Question:
I wanted to show the table layout in the middle of the screen adding a background image only for table layout not for the entire screen,below is my activity file ,please let me know how to do this?
'''
<TableLayout xmlns:android="http://schemas.android.com/apk/res/android"
android:layout_width="fill_parent"
android:layout_height="fill_parent"
android:stretchColumns="1">
<TableRow>
<TextView
android:text="User Name: "
android:id="@+id/TextView01"
android:layout_width="wrap_content"
android:layout_height="wrap_content">
</TextView>
<EditText
android:text=""
android:id="@+id/txtUname"
android:layout_width="fill_parent"
android:layout_height="wrap_content">
</EditText>
</TableRow>
<TableRow>
<TextView
android:text="Password: "
android:id="@+id/TextView02"
android:layout_width="wrap_content"
android:layout_height="wrap_content">
</TextView>
<EditText
android:text=""
android:id="@+id/txtPwd"
android:layout_width="fill_parent"
android:layout_height="wrap_content"
android:password="true">
</EditText>
</TableRow>
<TableRow>
<Button
android:text="Cancel"
android:id="@+id/btnCancel"
android:layout_width="fill_parent"
android:layout_height="wrap_content">
</Button>
<Button
android:text="Login"
android:id="@+id/btnLogin"
android:layout_width="fill_parent"
android:layout_height="wrap_content">
</Button>
</TableRow>
</TableLayout>
'''
Thanks,
Working code:
'''
<?xml version="1.0" encoding="utf-8"?>
<LinearLayout xmlns:android="http://schemas.android.com/apk/res/android"
android:orientation="vertical" android:layout_width="match_parent"
android:layout_height="match_parent"
android:background="@drawable/loginbackmain"
android:gravity="center">
<ImageView android:layout_height="wrap_content"
android:layout_width="wrap_content"
android:layout_centerHorizontal="true"
android:src="@drawable/ic_launcher"
android:id="@+id/userDp"/>
<TableLayout
android:layout_width="fill_parent"
android:layout_height="wrap_content"
android:layout_marginLeft="10dp"
android:layout_marginRight="10dp"
android:gravity="center"
android:background="@drawable/loginformback"
android:stretchColumns="1">
<TableRow>
<TextView
android:text="User Name: "
android:id="@+id/TextView01"
android:layout_width="wrap_content"
android:layout_height="wrap_content">
</TextView>
<EditText
android:text=""
android:id="@+id/txtUname"
android:layout_width="fill_parent"
android:paddingLeft="5dp"
android:layout_height="wrap_content">
</EditText>
</TableRow>
<TableRow>
<TextView
android:text="Password: "
android:id="@+id/TextView02"
android:layout_width="wrap_content"
android:layout_height="wrap_content">
</TextView>
<EditText
android:text=""
android:id="@+id/txtPwd"
android:layout_width="fill_parent"
android:layout_height="wrap_content"
android:paddingLeft="5dp"
android:password="true">
</EditText>
</TableRow>
<TableRow>
<Button
android:text="Cancel"
android:id="@+id/btnCancel"
android:layout_width="fill_parent"
android:layout_height="wrap_content">
</Button>
<Button
android:text="Login"
android:id="@+id/btnLogin"
android:layout_width="fill_parent"
android:layout_height="wrap_content">
</Button>
</TableRow>
</TableLayout>
</LinearLayout>
'''
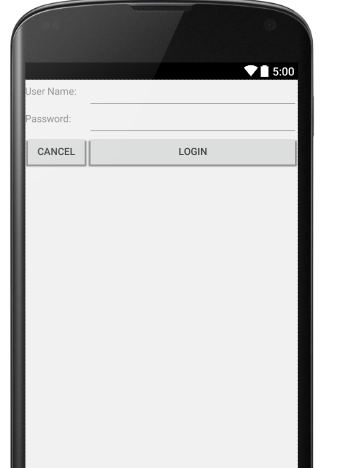
Answer: I guess this is what you want.
P.S. I added some margin so that it looks better try using margin (and padding for EditTexts).
'''
<?xml version="1.0" encoding="utf-8"?>
<LinearLayout xmlns:android="http://schemas.android.com/apk/res/android"
android:orientation="vertical" android:layout_width="match_parent"
android:layout_height="match_parent"
android:gravity="center">
<TableLayout
android:layout_width="fill_parent"
android:layout_height="wrap_content"
android:layout_marginLeft="10dp"
android:layout_marginRight="10dp"
android:gravity="center"
android:background="#23f3AA"
android:stretchColumns="1">
<TableRow>
<TextView
android:text="User Name: "
android:id="@+id/TextView01"
android:layout_width="wrap_content"
android:layout_height="wrap_content">
</TextView>
<EditText
android:text=""
android:id="@+id/txtUname"
android:layout_width="fill_parent"
android:paddingLeft="5dp"
android:layout_height="wrap_content">
</EditText>
</TableRow>
<TableRow>
<TextView
android:text="Password: "
android:id="@+id/TextView02"
android:layout_width="wrap_content"
android:layout_height="wrap_content">
</TextView>
<EditText
android:text=""
android:id="@+id/txtPwd"
android:layout_width="fill_parent"
android:layout_height="wrap_content"
android:paddingLeft="5dp"
android:password="true">
</EditText>
</TableRow>
<TableRow>
<Button
android:text="Cancel"
android:id="@+id/btnCancel"
android:layout_width="fill_parent"
android:layout_height="wrap_content">
</Button>
<Button
android:text="Login"
android:id="@+id/btnLogin"
android:layout_width="fill_parent"
android:layout_height="wrap_content">
</Button>
</TableRow>
</TableLayout>
'''